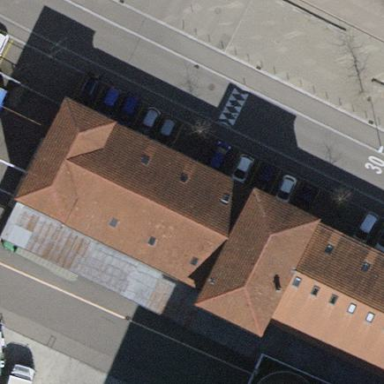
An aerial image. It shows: View of roof of building.